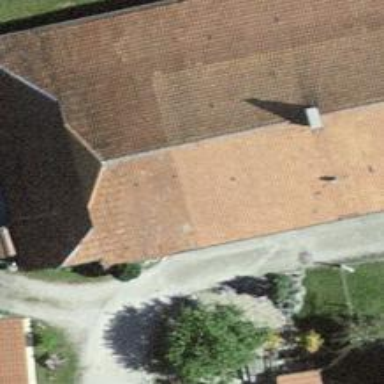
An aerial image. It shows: Farm building.